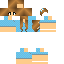
A female human skin with pale skin, wearing brown long hair dressed in a blue hoodie and brown pants, featuring a closed mouth.